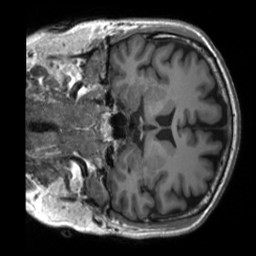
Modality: T1w
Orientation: coronal
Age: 36
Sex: male
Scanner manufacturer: siemens
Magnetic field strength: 3 T
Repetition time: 2.3 s
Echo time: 0.00232 s